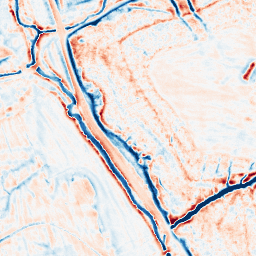
Category: edge_preserving
Decomposition family: bilateral
Decomposition parameters: d: 15
sigma_color: 25
sigma_space: 50
Upsampling method: bicubic
Upsampling parameters: scale: 2
Upsampling scale: 2